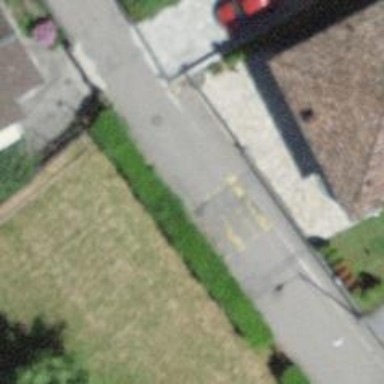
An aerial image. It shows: Bump for traffic calming.